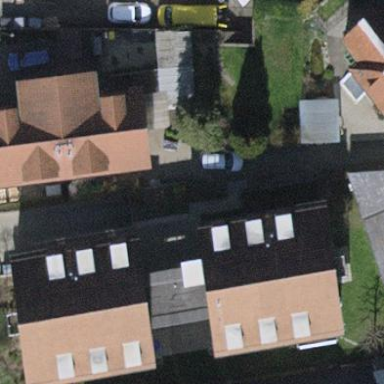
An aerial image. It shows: Apartment building with tile roof.